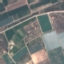
Land use / land cover: PermanentCrop